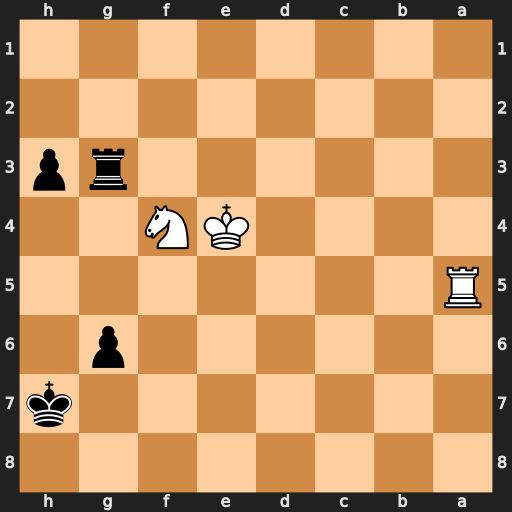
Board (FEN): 8/7k/6p1/R7/4KN2/6rp/8/8
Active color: b
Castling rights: -
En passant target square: -
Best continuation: h2 Ra1 Rg1